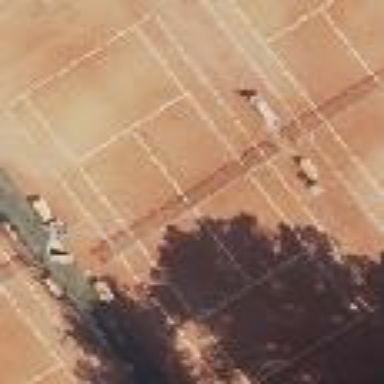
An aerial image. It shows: Clay tennis court in leisure land pitch.